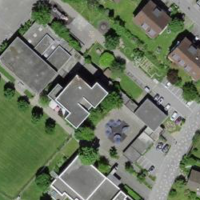
EUNIS habitat code: 54
Species observed at this site:
Cerastium tomentosum